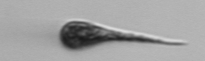
Label: Euglena